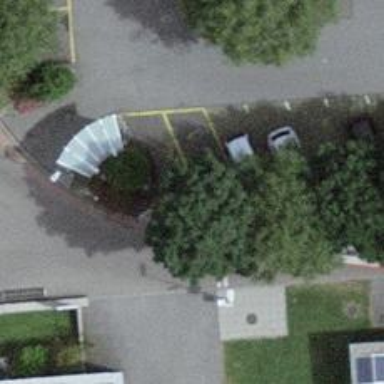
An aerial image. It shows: Charging station.